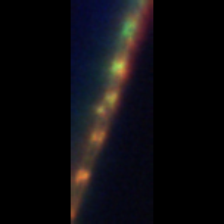
Taxon: Chaetoceros
Group: Diatoms